Question: I'm trying to return a list by completing the child node.
I have a node that contains another node with children, I'm tending to return completely but I'm not having results.
I get the following error:
> System.err: com.google.firebase.database.DatabaseException: Expected a List while deserializing, but got a class java.util.HashMap
database:

'''
private void preencherLista() {
pontos= new ArrayList<>();
databasePontos = ConfiguracoesFirebase.getPontos();
databasePontos.keepSynced(true);
databasePontos.addValueEventListener(new ValueEventListener() {
@Override
public void onDataChange( DataSnapshot dataSnapshot) {
try{
pontos.clear();
for (DataSnapshot snapshot : dataSnapshot.getChildren()) {
Ponto ponto = snapshot.getValue(Ponto.class);
pontos.add(ponto);
}
adapter.atualizar(pontos);
}catch (Exception e){
e.printStackTrace();
}
}
@Override
public void onCancelled(@NonNull DatabaseError databaseError) {
}
});
'''
this my model:
'''
public class Ponto implements Serializable {
public String id;
public String local;
public String descricao;
public String inicio;
public String termino;
public String url;
public String latitude;
public String longitude;
public List<Dia> dias = new ArrayList<>();
public Ponto() {
}
public Ponto(String id, String local, String descricao, String inicio, String termino, String url, String latitude, String longitude, List<Dia> dias) {
this.id = id;
this.local = local;
this.descricao = descricao;
this.inicio = inicio;
this.termino = termino;
this.url = url;
this.latitude = latitude;
this.longitude = longitude;
this.dias = dias;
}
public List<Dia> getDias() {
return dias;
}
public void setDias(List<Dia> dias) {
this.dias = dias;
}
public String getDescricao() {
return descricao;
}
public void setDescricao(String descricao) {
this.descricao = descricao;
}
public String getId() {
return id;
}
public void setId(String id) {
this.id = id;
}
public String getLocal() {
return local;
}
public void setLocal(String local) {
this.local = local;
}
public String getInicio() {
return inicio;
}
public void setInicio(String inicio) {
this.inicio = inicio;
}
public String getTermino() {
return termino;
}
public void setTermino(String termino) {
this.termino = termino;
}
public String getUrl() {
return url;
}
public void setUrl(String url) {
this.url = url;
}
public String getLatitude() {
return latitude;
}
public void setLatitude(String latitude) {
this.latitude = latitude;
}
public String getLongitude() {
return longitude;
}
public void setLongitude(String longitude) {
this.longitude = longitude;
}
public List<Dia> retornaDias(){
return null;
}
}
'''
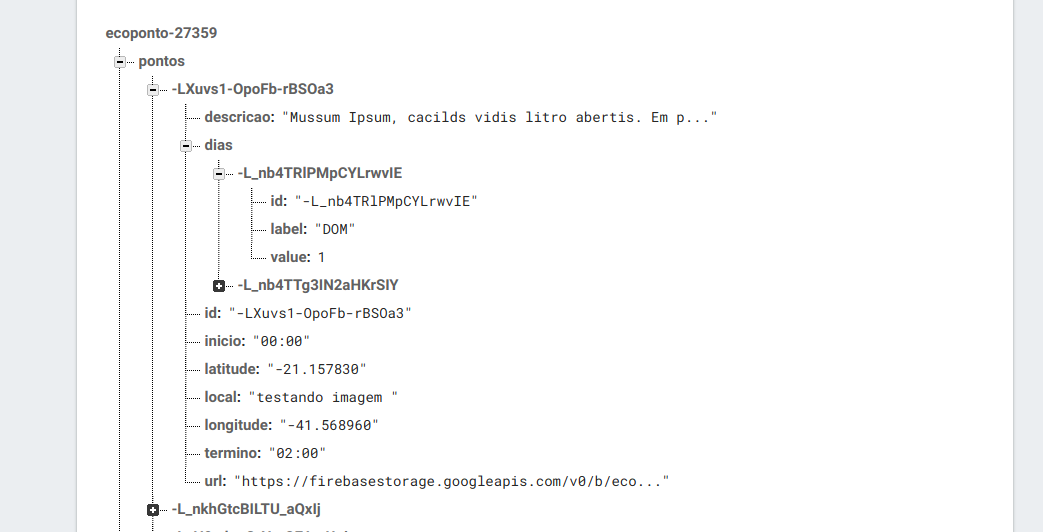
Answer: After a few hours searching, I saw that the Firebase structure is a bit different than I thought, I changed it in the Point model: List days; for Map days; I can now succeed. I'm a little lay. Thank you!
<URL>